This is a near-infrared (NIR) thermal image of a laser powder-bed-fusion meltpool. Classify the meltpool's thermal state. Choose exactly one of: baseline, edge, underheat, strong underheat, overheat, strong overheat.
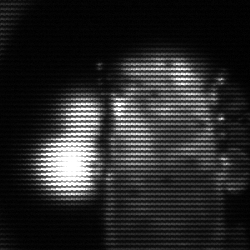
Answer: strong underheat